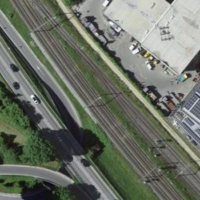
EUNIS habitat code: 57
Species observed at this site:
Pulmonaria obscura